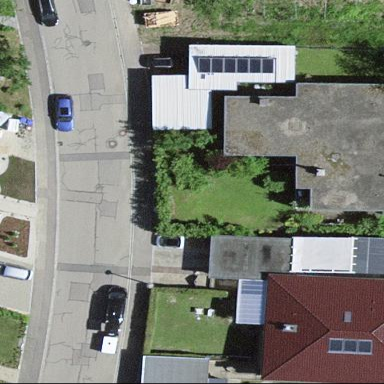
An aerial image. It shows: Simple and straightforward house.